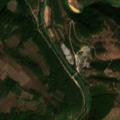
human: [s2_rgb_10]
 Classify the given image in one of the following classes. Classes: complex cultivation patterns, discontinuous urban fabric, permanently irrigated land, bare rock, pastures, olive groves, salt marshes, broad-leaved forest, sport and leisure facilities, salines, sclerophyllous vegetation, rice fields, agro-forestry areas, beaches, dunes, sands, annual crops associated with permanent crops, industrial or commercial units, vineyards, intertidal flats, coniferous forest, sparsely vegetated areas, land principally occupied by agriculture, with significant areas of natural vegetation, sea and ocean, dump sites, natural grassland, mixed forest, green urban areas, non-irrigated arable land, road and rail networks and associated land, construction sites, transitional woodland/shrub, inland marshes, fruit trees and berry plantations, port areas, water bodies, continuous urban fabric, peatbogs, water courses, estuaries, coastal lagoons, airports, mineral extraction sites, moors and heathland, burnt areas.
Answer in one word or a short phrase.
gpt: land principally occupied by agriculture, with significant areas of natural vegetation, broad-leaved forest, mixed forest, transitional woodland/shrub